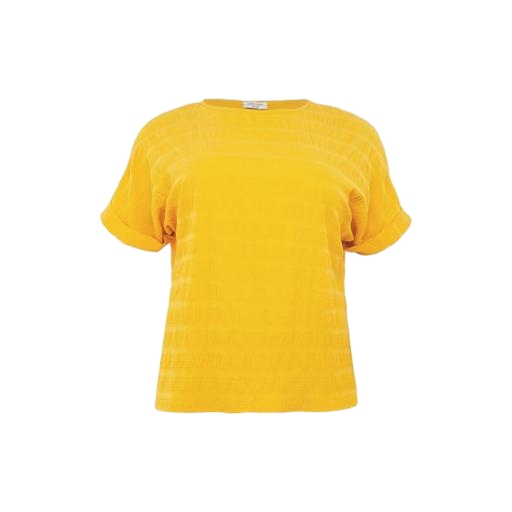
textured oversized t-shirt, textured tee, gold bateau neck boxy top, white background